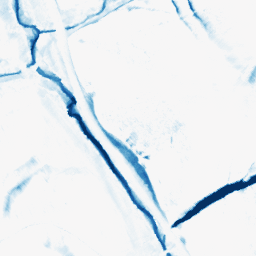
Category: morphological
Decomposition family: morphological_diamond
Decomposition parameters: operation: closing
radius: 10
Upsampling method: regularized
Upsampling parameters: scale: 4
lambda_reg: 0.01
Upsampling scale: 4